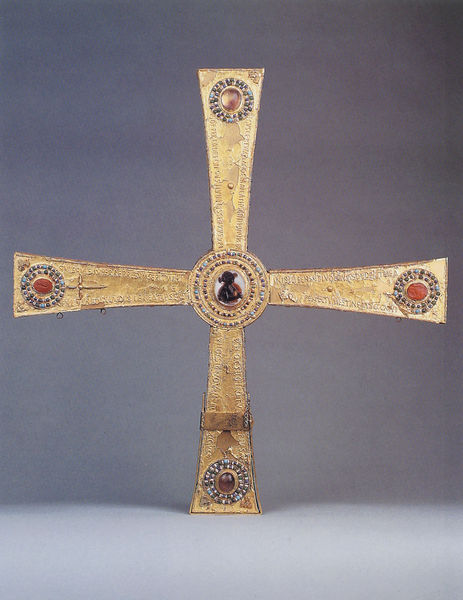
Titel: Kreuz der Engel
Institution: Oviedo, Camera Santa (Kathedrale)
Schlagwörter: blau, mann, schatten, schwarz, rot, ornament, silber, steine, bild, portrait, kirche, gold, edelsteine, kreis, rund, skulptur, ornamente, foto, fotografie, rit, medaillon, ringe, kreuz, religion, portait, kreise, edelstein, kreisförmig, heilig, objekt, christentum, keltisch, juwelen, altarkreuz, granaten, mittelkreis, bild mitte